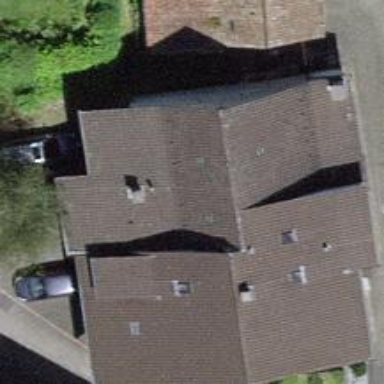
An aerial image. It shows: Simple and straightforward house.